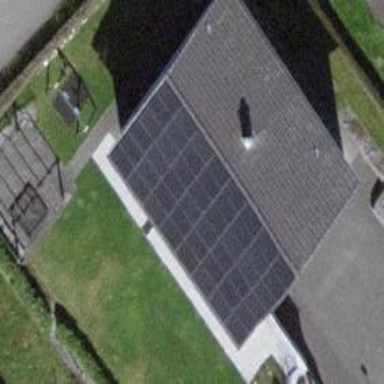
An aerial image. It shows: Solar power generator with photovoltaic panels.